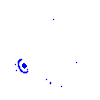
Particle: electron